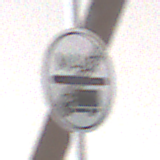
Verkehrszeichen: EndeMautpflicht
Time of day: MorningAfternoon
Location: Roofed (Urban)
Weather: PartlyCloudy
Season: NotSpecified
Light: Natural